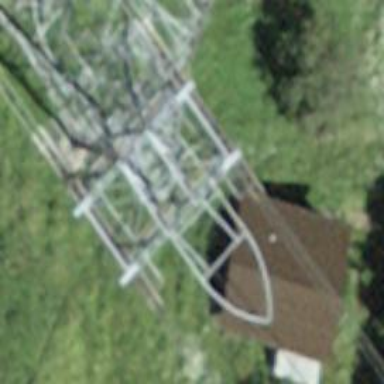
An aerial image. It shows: Cable car system.